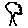
Label: tree